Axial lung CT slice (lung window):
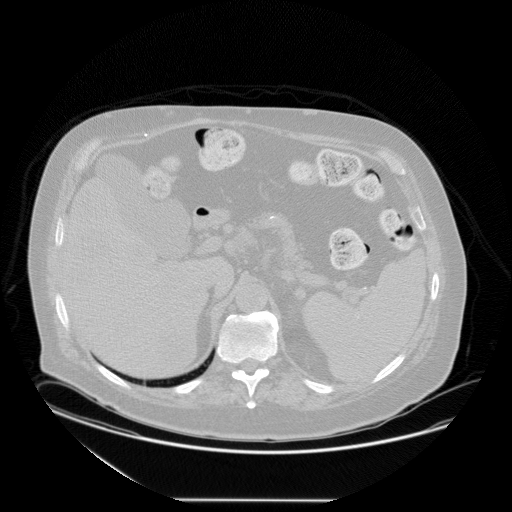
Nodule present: no